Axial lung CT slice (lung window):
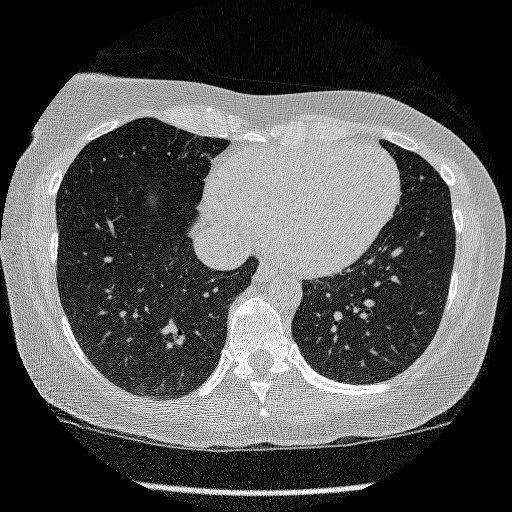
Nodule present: no